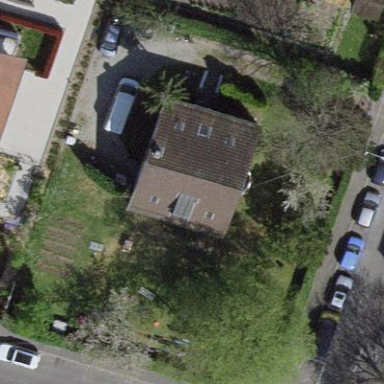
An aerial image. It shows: Garden enclosed by fence.